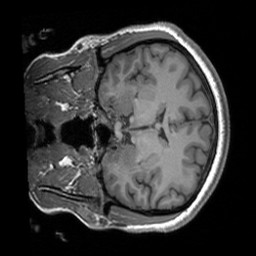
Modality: T1w
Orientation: coronal
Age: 27
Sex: female
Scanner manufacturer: siemens
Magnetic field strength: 3 T
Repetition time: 1.9 s
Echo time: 0.00252 s